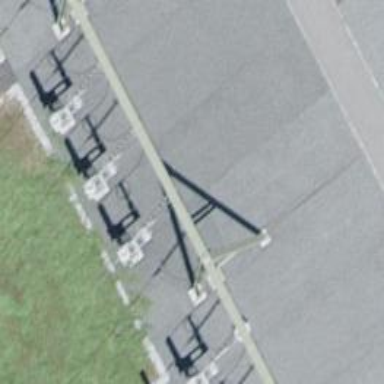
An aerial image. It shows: Three power lines with cables.